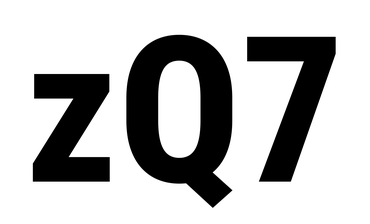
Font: Roboto_Condensed_ExtraBold